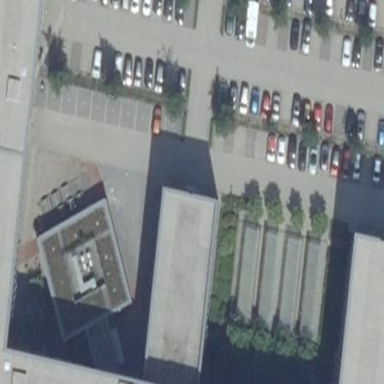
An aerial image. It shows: Part of building is shown in the image.